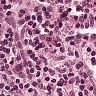
Metastatic tissue present: no